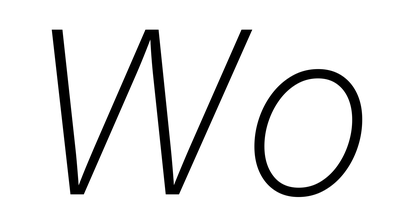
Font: Inter-Italic_ExtraLight_Italic